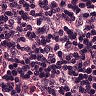
Metastatic tissue present: no